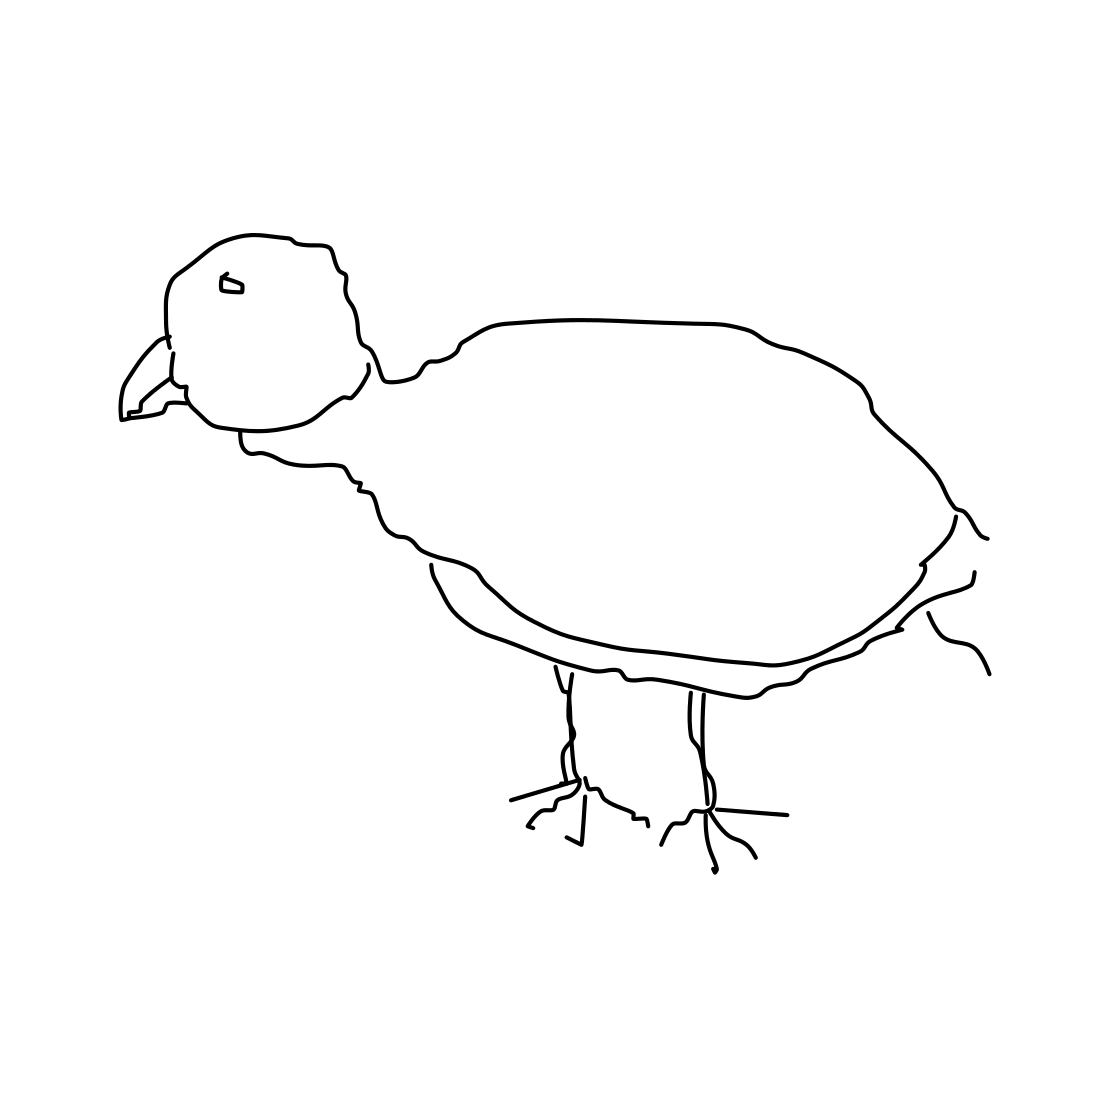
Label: pigeon